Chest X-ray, AP view. Patient: 51 years old, sex M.
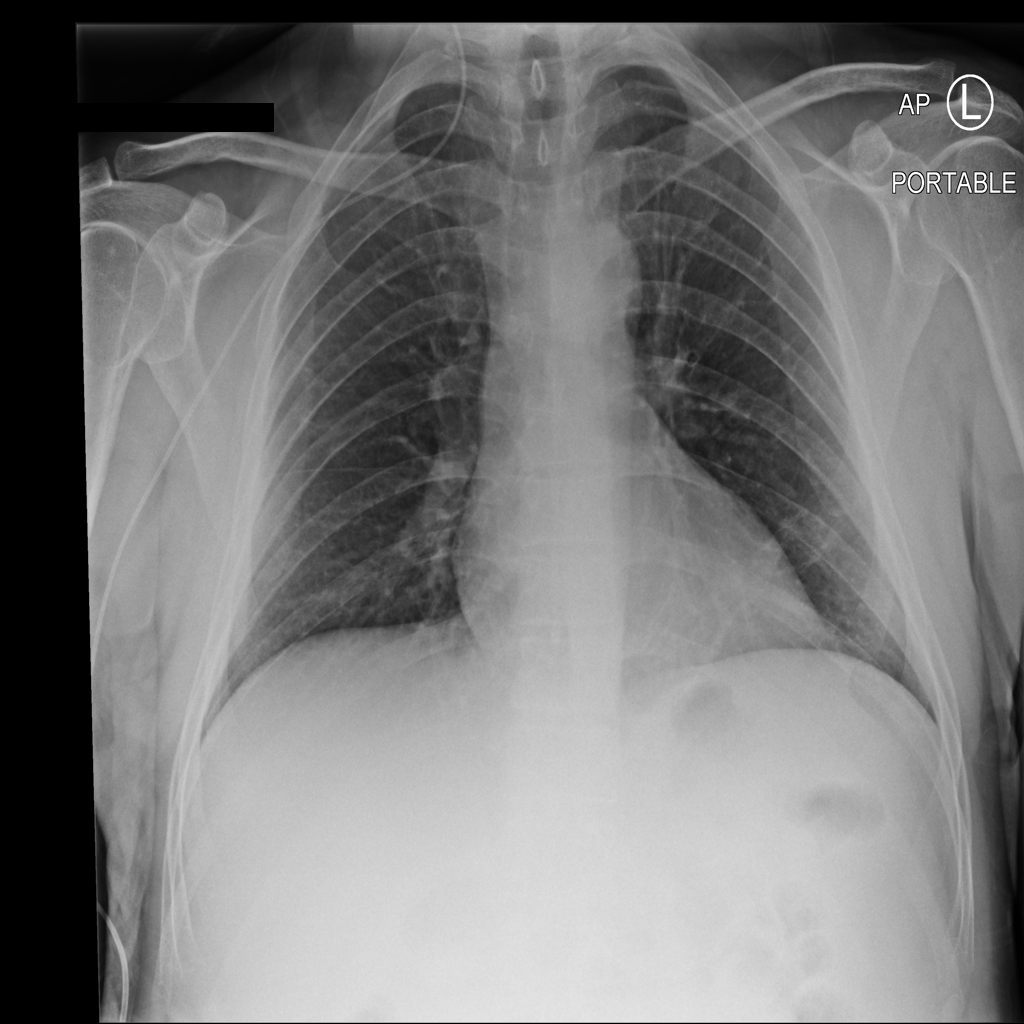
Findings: No Finding